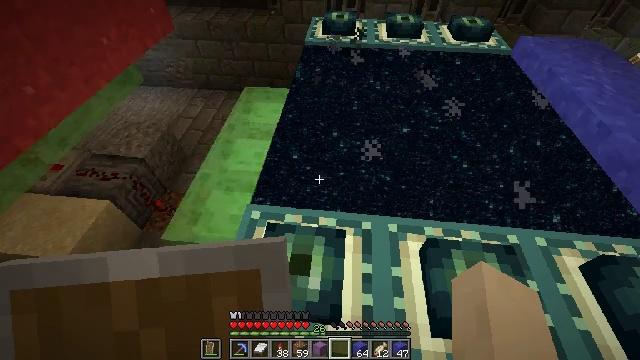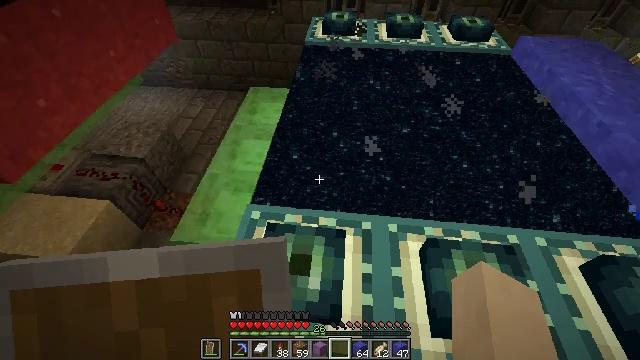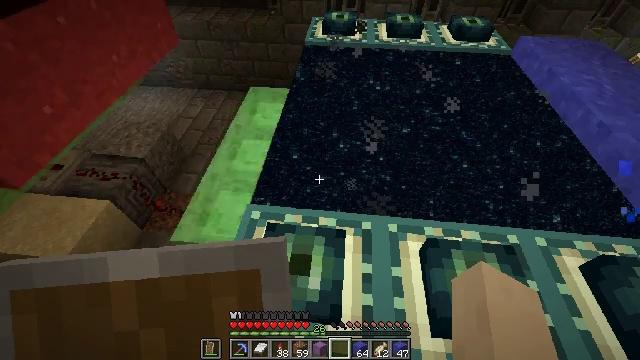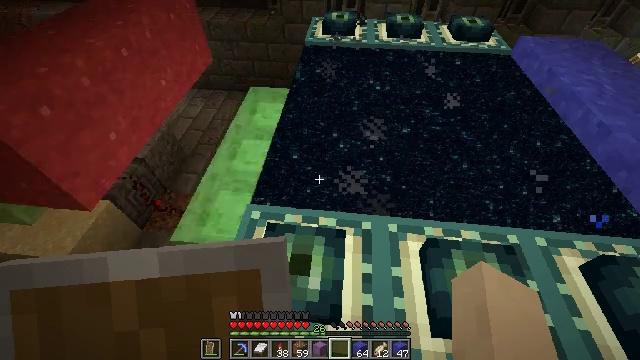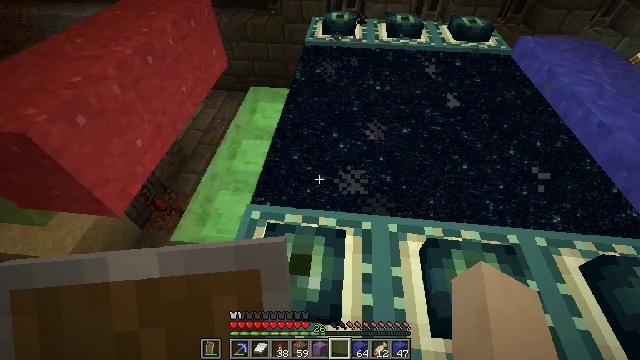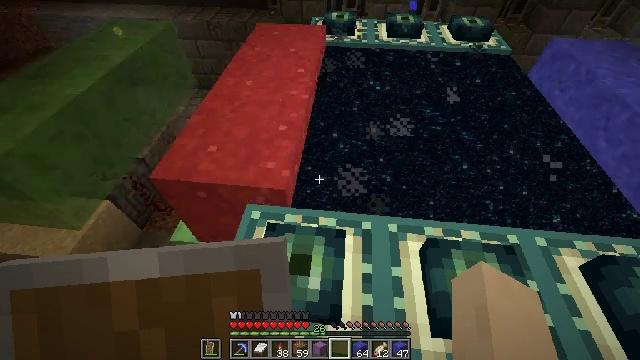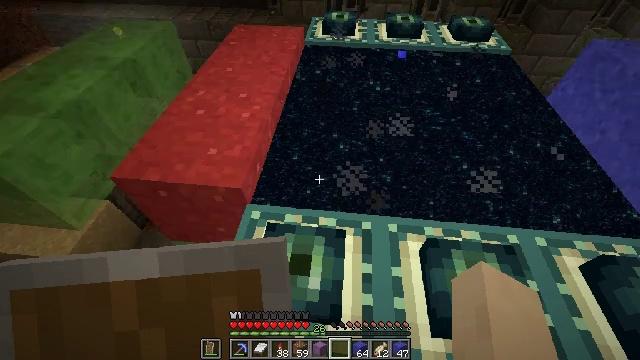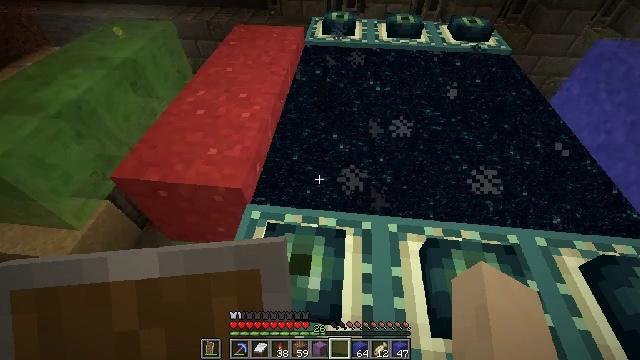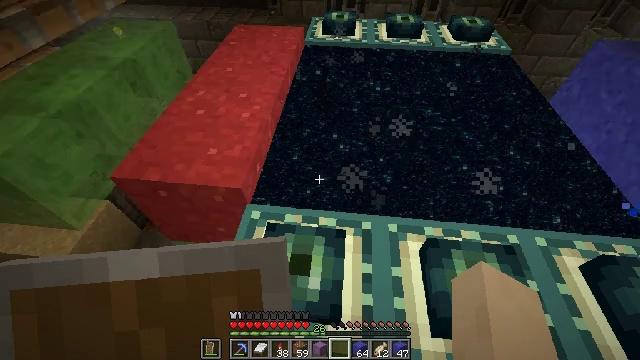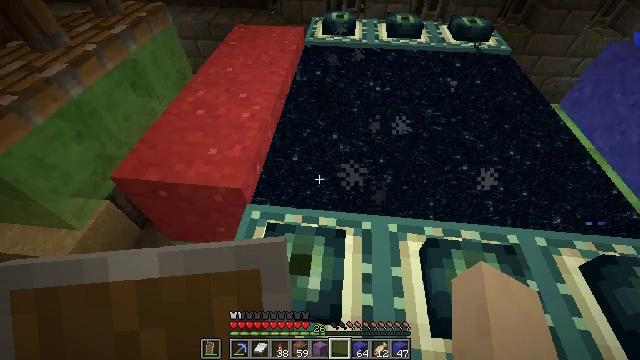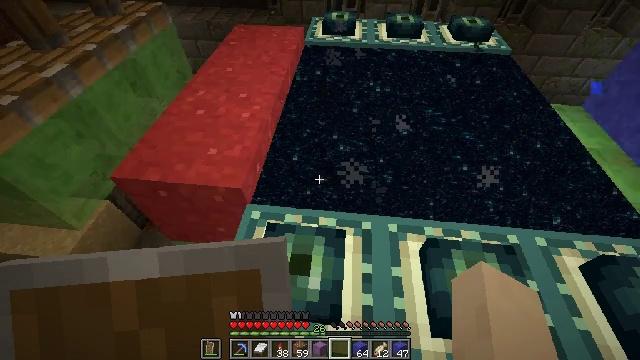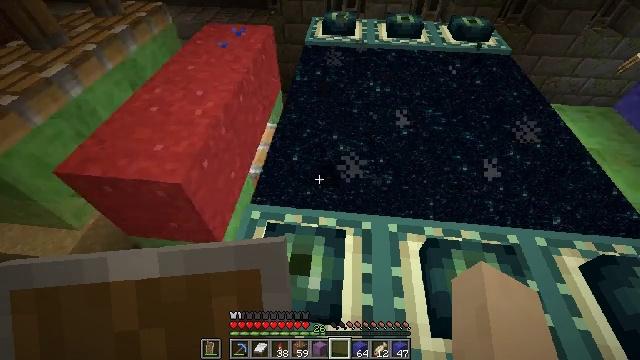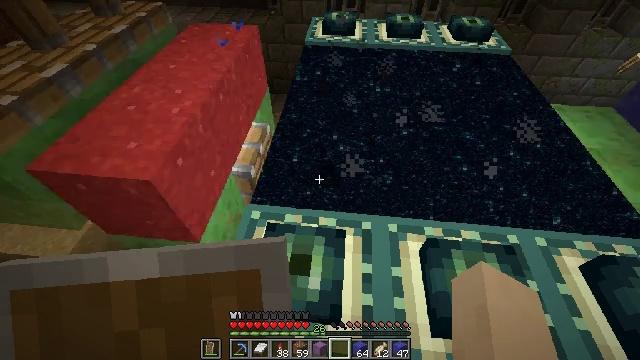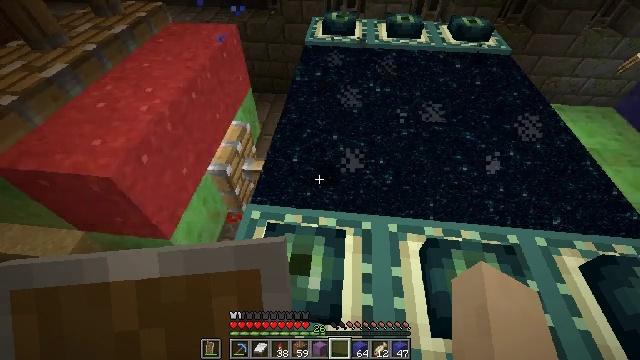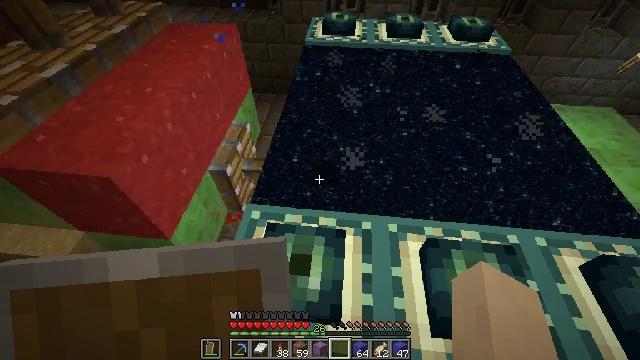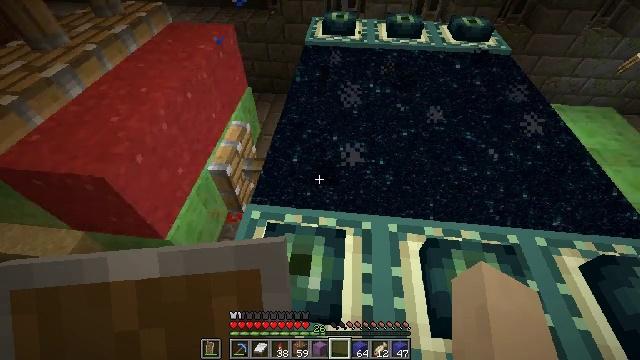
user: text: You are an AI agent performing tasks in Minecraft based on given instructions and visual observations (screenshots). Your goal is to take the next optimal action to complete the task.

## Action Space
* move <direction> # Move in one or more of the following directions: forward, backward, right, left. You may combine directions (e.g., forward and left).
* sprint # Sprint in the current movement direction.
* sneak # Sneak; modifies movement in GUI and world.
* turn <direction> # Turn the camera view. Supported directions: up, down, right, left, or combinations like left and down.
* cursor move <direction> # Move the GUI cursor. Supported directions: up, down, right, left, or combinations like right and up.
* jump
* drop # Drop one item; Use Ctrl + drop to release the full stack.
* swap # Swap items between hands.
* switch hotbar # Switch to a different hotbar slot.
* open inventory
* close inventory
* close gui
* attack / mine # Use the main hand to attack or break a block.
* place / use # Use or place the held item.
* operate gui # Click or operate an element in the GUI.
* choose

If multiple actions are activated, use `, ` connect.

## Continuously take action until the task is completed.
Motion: motion action
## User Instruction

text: Mine the red concrete powder block.
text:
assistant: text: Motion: no_op
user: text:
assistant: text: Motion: no_op
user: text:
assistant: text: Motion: no_op
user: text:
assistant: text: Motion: no_op
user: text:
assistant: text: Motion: no_op
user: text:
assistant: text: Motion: no_op
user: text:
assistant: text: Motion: no_op
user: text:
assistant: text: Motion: no_op
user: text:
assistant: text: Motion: no_op
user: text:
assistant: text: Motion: no_op
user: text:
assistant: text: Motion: no_op
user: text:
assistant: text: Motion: no_op
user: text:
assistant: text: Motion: no_op
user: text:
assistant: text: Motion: no_op
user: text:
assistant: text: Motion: no_op
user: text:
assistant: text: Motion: no_op
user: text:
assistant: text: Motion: no_op
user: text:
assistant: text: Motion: no_op
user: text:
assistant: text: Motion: no_op
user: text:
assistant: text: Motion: no_op
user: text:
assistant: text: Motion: no_op
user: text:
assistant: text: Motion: no_op
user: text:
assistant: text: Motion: no_op
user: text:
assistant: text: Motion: no_op
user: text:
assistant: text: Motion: no_op
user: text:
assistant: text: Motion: no_op
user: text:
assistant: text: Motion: no_op
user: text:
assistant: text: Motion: no_op
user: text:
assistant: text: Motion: no_op
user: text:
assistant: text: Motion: no_op